Question: I have the following xml layout:
'''
<ScrollView
android:layout_width="match_parent"
android:layout_height="match_parent"
android:fillViewport="true" >
<LinearLayout
android:layout_width="match_parent"
android:layout_height="match_parent"
android:background="#FF99E6"
android:orientation="vertical" >
<TextView
android:id="@+id/textView1"
android:layout_width="wrap_content"
android:layout_height="wrap_content"
android:layout_marginLeft="10dip"
android:layout_marginTop="5dip"
android:text="Was patient"
android:textAppearance="?android:attr/textAppearanceLarge" />
<LinearLayout
android:layout_width="match_parent"
android:layout_height="2dip"
android:background="#298EB5"
android:orientation="horizontal" >
</LinearLayout>
<TextView
android:id="@+id/textView1"
android:layout_width="wrap_content"
android:layout_height="wrap_content"
android:layout_marginLeft="7dip"
android:layout_marginTop="10dip"
android:text="Hier wat extra info"
android:textAppearance="?android:attr/textAppearanceMedium" />
<LinearLayout
android:layout_width="match_parent"
android:layout_height="0dip"
android:layout_gravity="center"
android:layout_weight="1"
android:background="#FF6633"
android:orientation="vertical" >
<TimePicker
android:id="@+id/timePicker1"
android:layout_width="wrap_content"
android:layout_height="wrap_content"
android:layout_gravity="center" />
</LinearLayout>
<LinearLayout
android:layout_width="match_parent"
android:layout_height="wrap_content"
android:background="#298EE5"
android:orientation="horizontal" >
<Button
android:id="@+id/button1"
android:layout_width="wrap_content"
android:layout_height="wrap_content"
android:text="Button" />
<Button
android:id="@+id/button2"
android:layout_width="wrap_content"
android:layout_height="wrap_content"
android:text="Button" />
</LinearLayout>
</LinearLayout>
</ScrollView>
'''
This produces the following output:

Now I want to center that datepicker in the orange container. I setted the attribute to center, but that only centers it horizontal.
I can only use linearlayout, so please no suggestions to use relative layout :)
I've been struggeling with this for a while, so any help would be greatly appreciated!
Thx
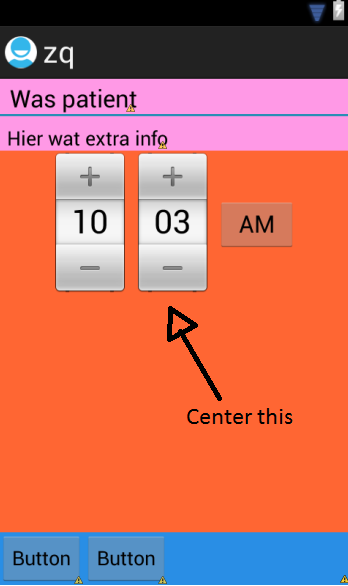
Answer: Remove 'android:layout_gravity' on both your 'timepicker' and 'orange container' and set 'android:gravity="center"' to your 'orange container' to make it center.
'android:gravity' define the gravity of 'childs', while 'layout_gravity' define the gravity of the 'layout/view' itself.